Question: I've been trying to recreate the facebook style feed using a UITableView without much success. My first idea was to add a new view to the cell that contained the 'card' but I have not been able to make this work. Does anyone have any suggestions on how I go about doing this?
My other concern is how do I make each cell vary in height dependant on content?
Attached is an image of the facebook UI to hopefully explain what I'm trying to achieve.

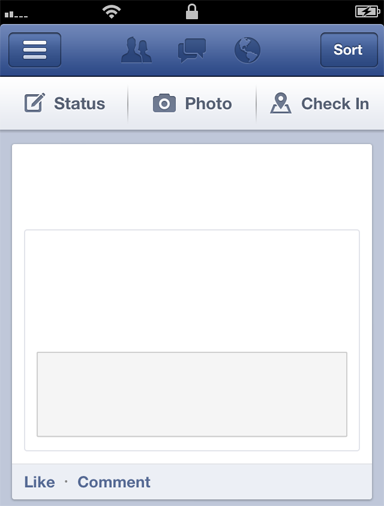
Answer: I would subclass UITableViewCell, extend initWithStyle:reuseIdentifier: with custom initialization code, and override layoutSubviews to position everything based on your variable content.
Based on a label's content and its UIFont, you can calculate its width and height.
'''
'Wow! Nice Photo!'.sizeWithFont(UIFont.fontWithName('Helvetica', size: 18.0))
# CGSize width=144.0 height=22.0>
'''
Here's a template for how I would setup a variable UITableViewCell subclass:
'''
class AwesomeCell < UITableViewCell
def initWithStyle(style, reuseIdentifier: reuse_identifier)
super.tap do |cell|
# initialize and add your subviews to contentView
end
end
def layoutSubview
# layout your subviews
end
def calculated_height
# calculate your height
end
end
'''
But as aceofspades pointed out, you should be aware of the performance impact of dynamically determining the height of UITableViewCells.
If you can get away with showing a fixed number of lines within the label to keep the cell's overall height fixed, you'd get much better performance.
Even creating a few different fixed height UITableViewCell subclasses and using the appropriate one based on the incoming content would probably yield a more performant UITableView.